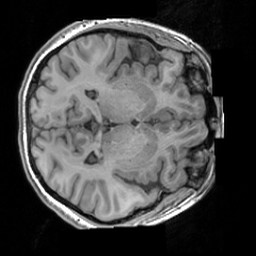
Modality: T1w
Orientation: axial
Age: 21
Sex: female
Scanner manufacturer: siemens
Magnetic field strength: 3 T
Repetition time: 1.63 s
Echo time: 0.00311 s